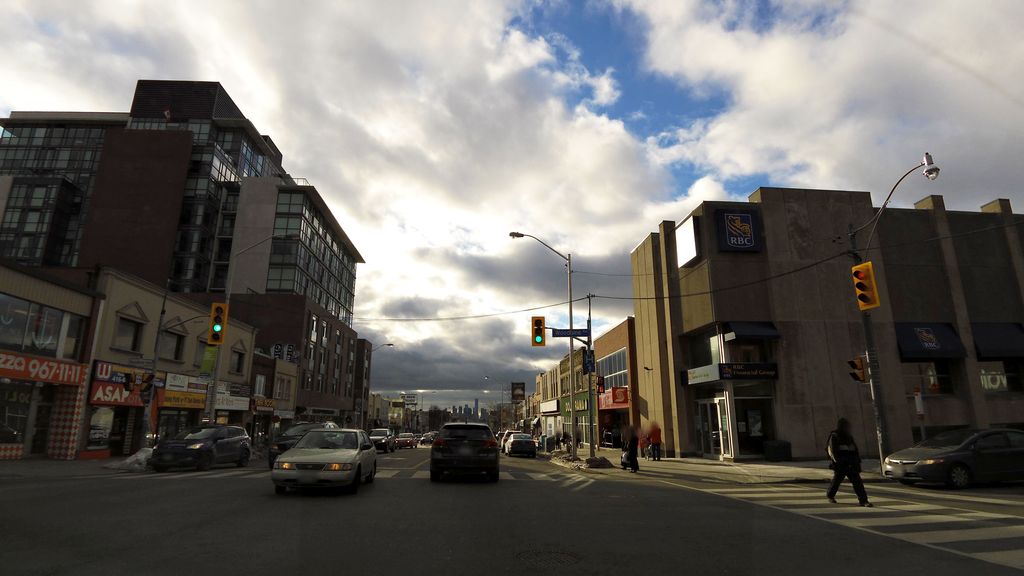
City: toronto